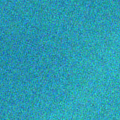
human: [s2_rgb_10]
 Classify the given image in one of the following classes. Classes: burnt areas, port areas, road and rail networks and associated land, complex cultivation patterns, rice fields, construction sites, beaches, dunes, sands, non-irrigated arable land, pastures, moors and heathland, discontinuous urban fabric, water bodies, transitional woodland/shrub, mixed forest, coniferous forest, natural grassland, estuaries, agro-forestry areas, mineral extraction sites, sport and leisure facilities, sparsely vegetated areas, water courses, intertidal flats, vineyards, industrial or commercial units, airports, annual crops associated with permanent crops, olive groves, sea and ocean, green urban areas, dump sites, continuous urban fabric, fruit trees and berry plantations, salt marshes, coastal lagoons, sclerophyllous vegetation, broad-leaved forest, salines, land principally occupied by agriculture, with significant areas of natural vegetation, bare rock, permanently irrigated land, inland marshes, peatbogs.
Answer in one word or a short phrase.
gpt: sea and ocean